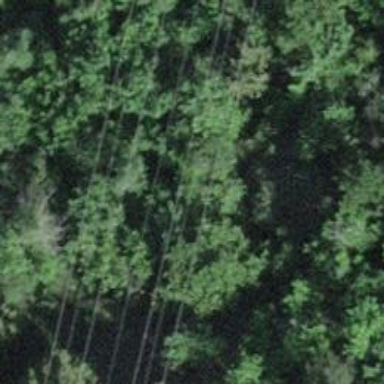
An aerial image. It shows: Power line is depicted.